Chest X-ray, AP view. Patient: 23 years old, sex F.
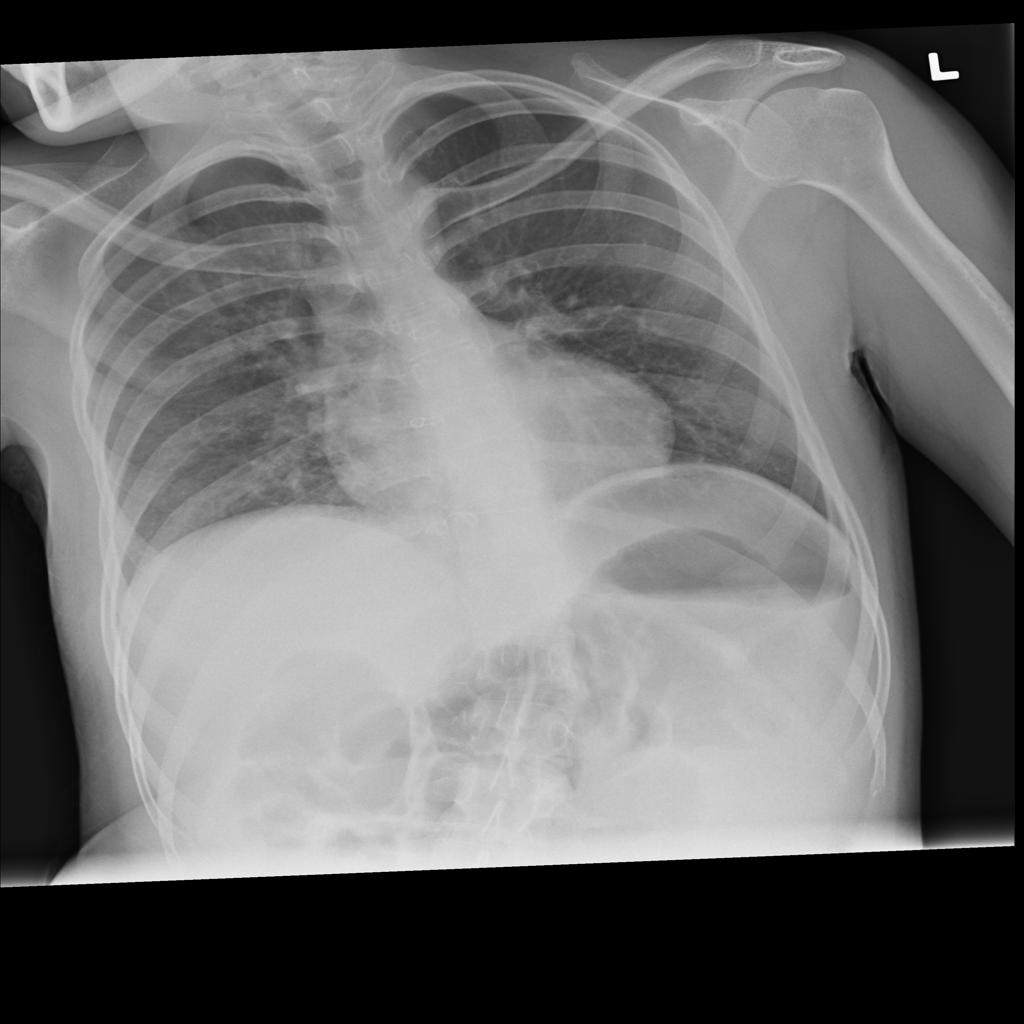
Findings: No Finding